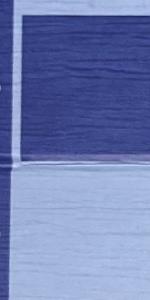
Label: Empty